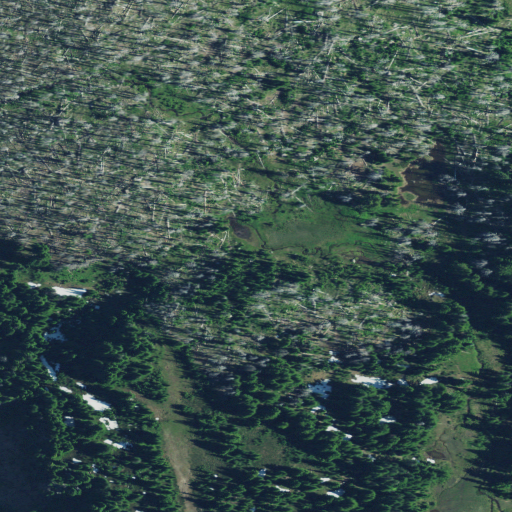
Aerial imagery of depression(s) in Oregon named Eden Park containing evergreen forest, shrub, herbaceous wetlands, and woody wetlands